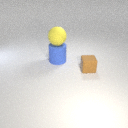
large yellow rubber sphere above large blue rubber cylinder